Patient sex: M
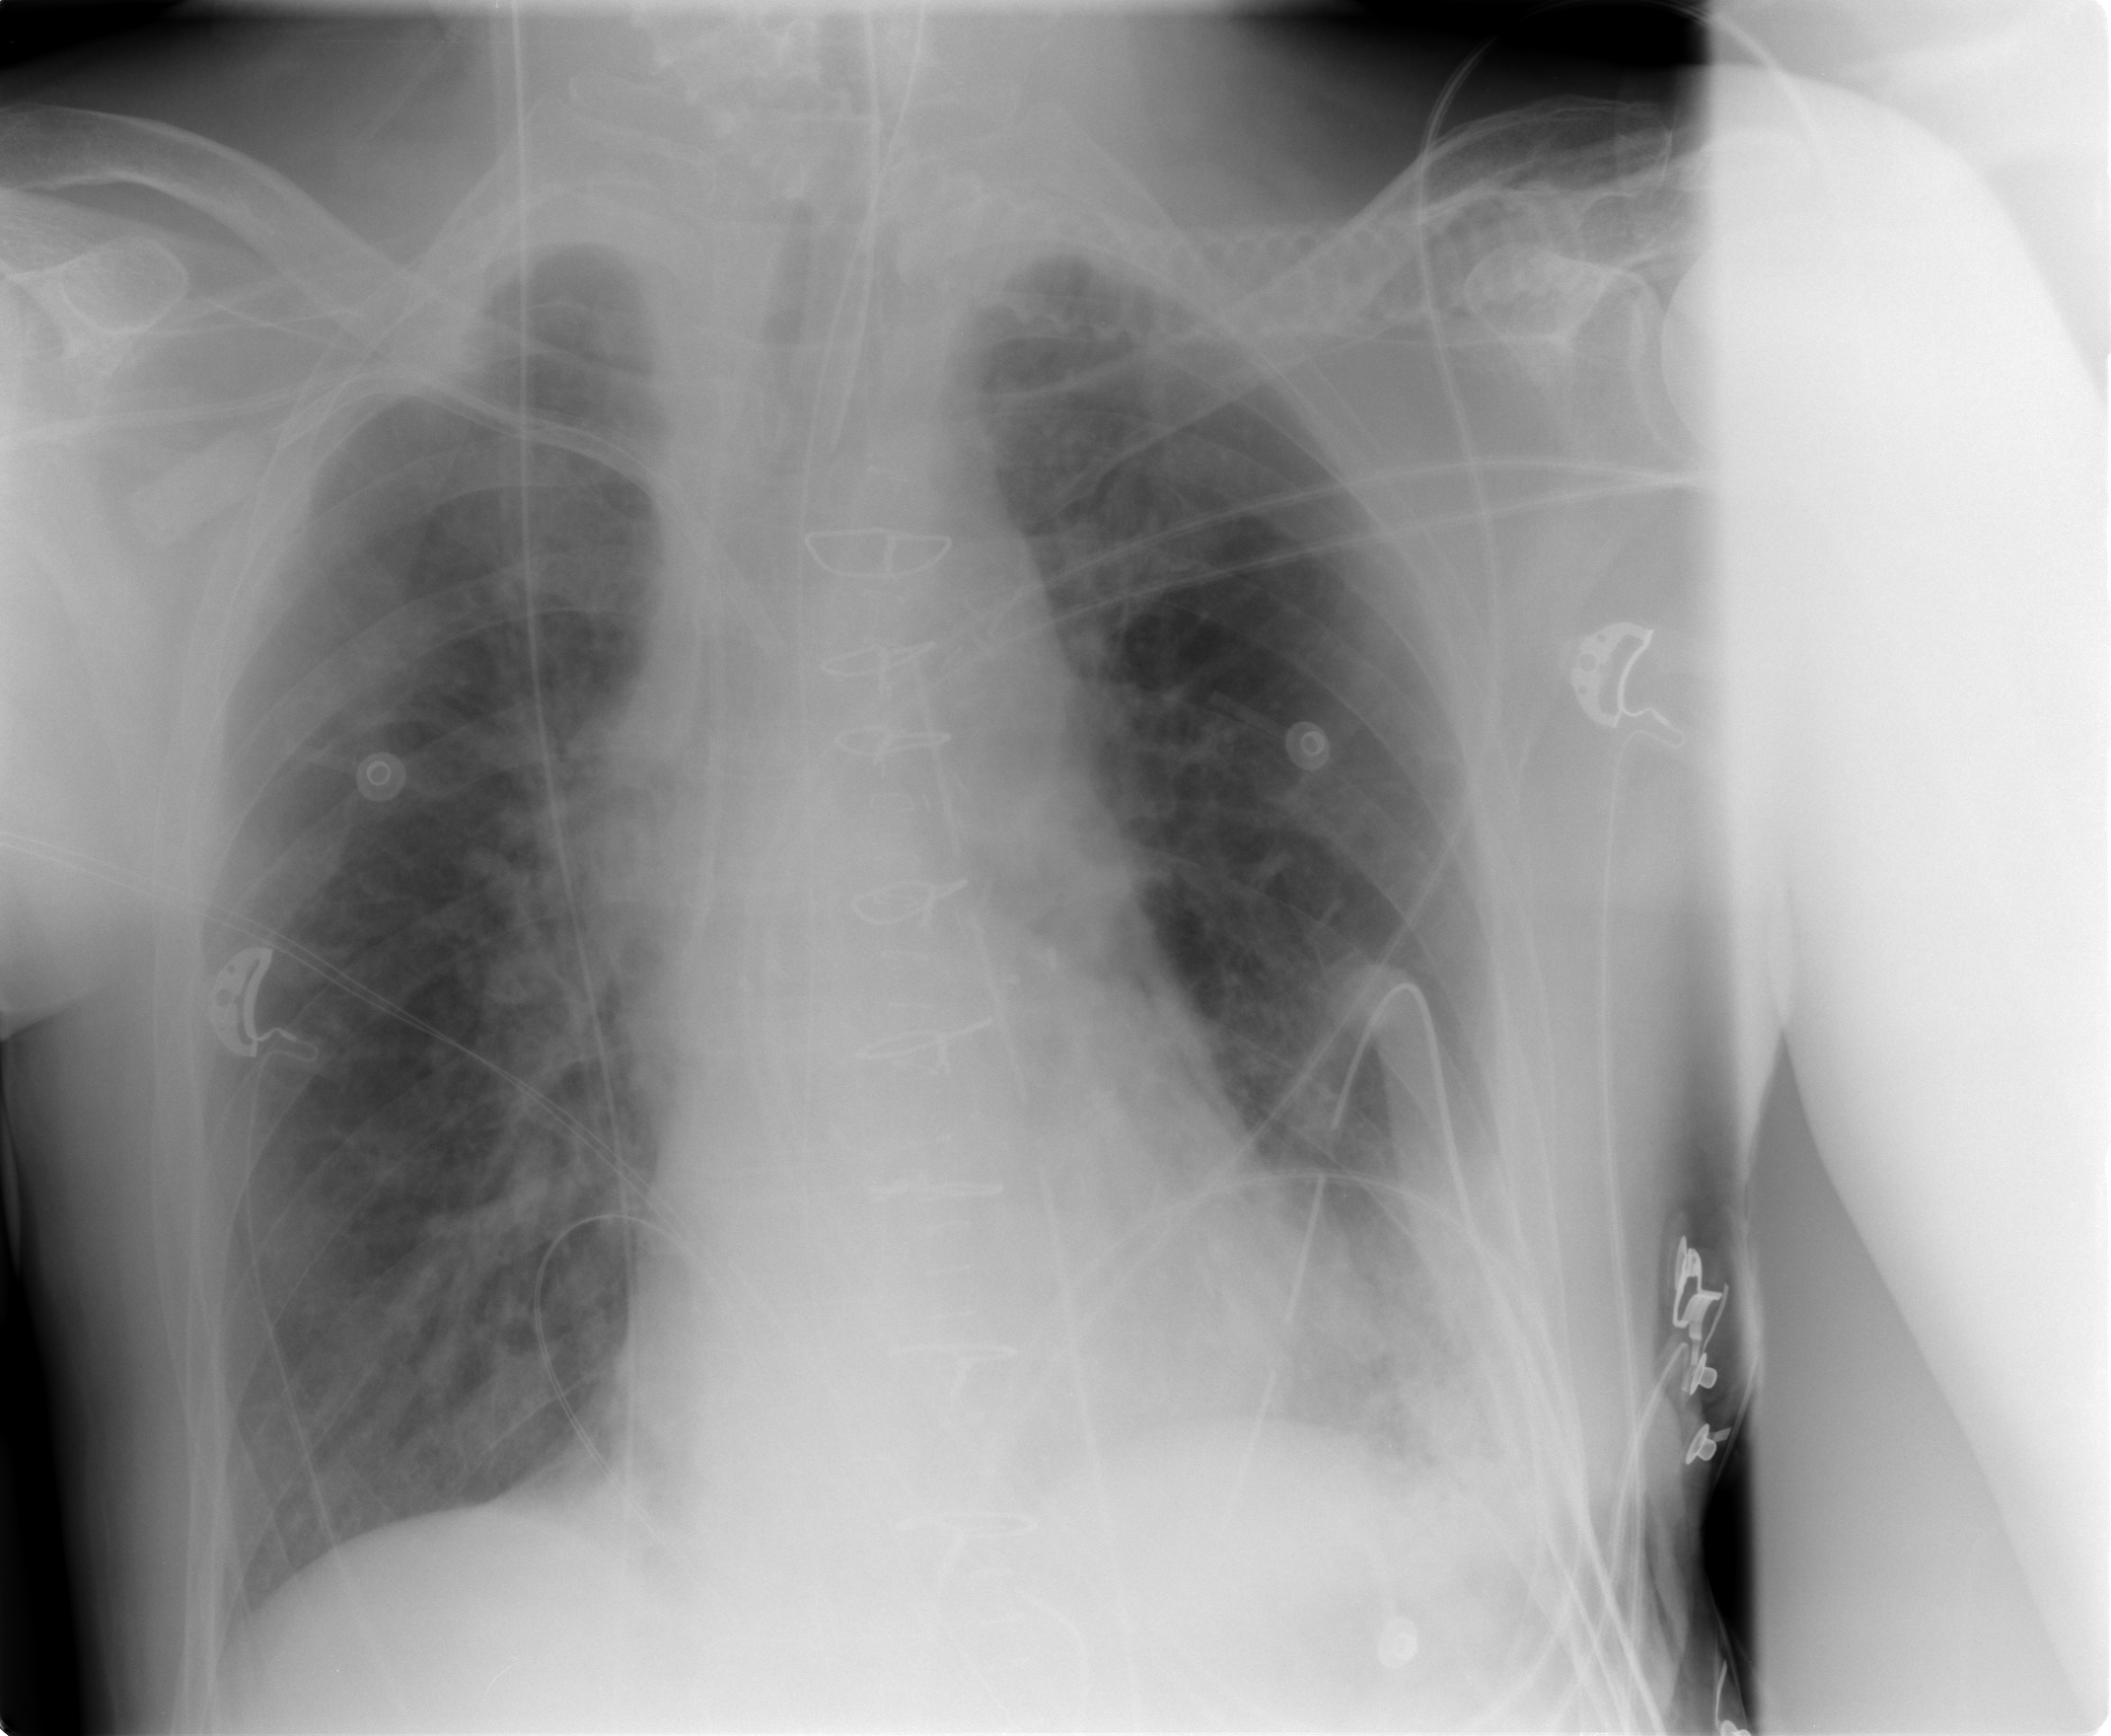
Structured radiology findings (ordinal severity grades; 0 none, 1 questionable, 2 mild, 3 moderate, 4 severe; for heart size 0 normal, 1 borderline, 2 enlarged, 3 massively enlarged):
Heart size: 0
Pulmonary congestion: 2
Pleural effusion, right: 0
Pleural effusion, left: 1
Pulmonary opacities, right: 0
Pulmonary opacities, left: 0
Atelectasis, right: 0
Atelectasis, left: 2